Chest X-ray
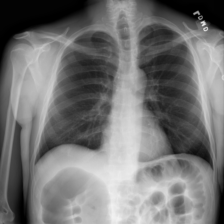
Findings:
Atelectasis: negative
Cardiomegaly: negative
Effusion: negative
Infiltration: negative
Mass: negative
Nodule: negative
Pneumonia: negative
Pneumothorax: negative
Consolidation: negative
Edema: negative
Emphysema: negative
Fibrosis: negative
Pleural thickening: negative
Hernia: negative